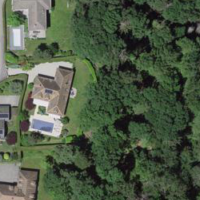
EUNIS habitat code: 41
Species observed at this site:
Geranium sanguineum